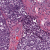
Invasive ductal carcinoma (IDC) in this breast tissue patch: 0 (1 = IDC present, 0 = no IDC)